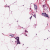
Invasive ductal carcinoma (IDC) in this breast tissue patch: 0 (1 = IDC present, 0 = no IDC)